Interaction volume radius: 5 \u00c5
Interaction volume height: 10 \u00c5
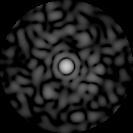
Disorder parameter: 0.794